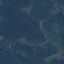
Land use / land cover class: Forest